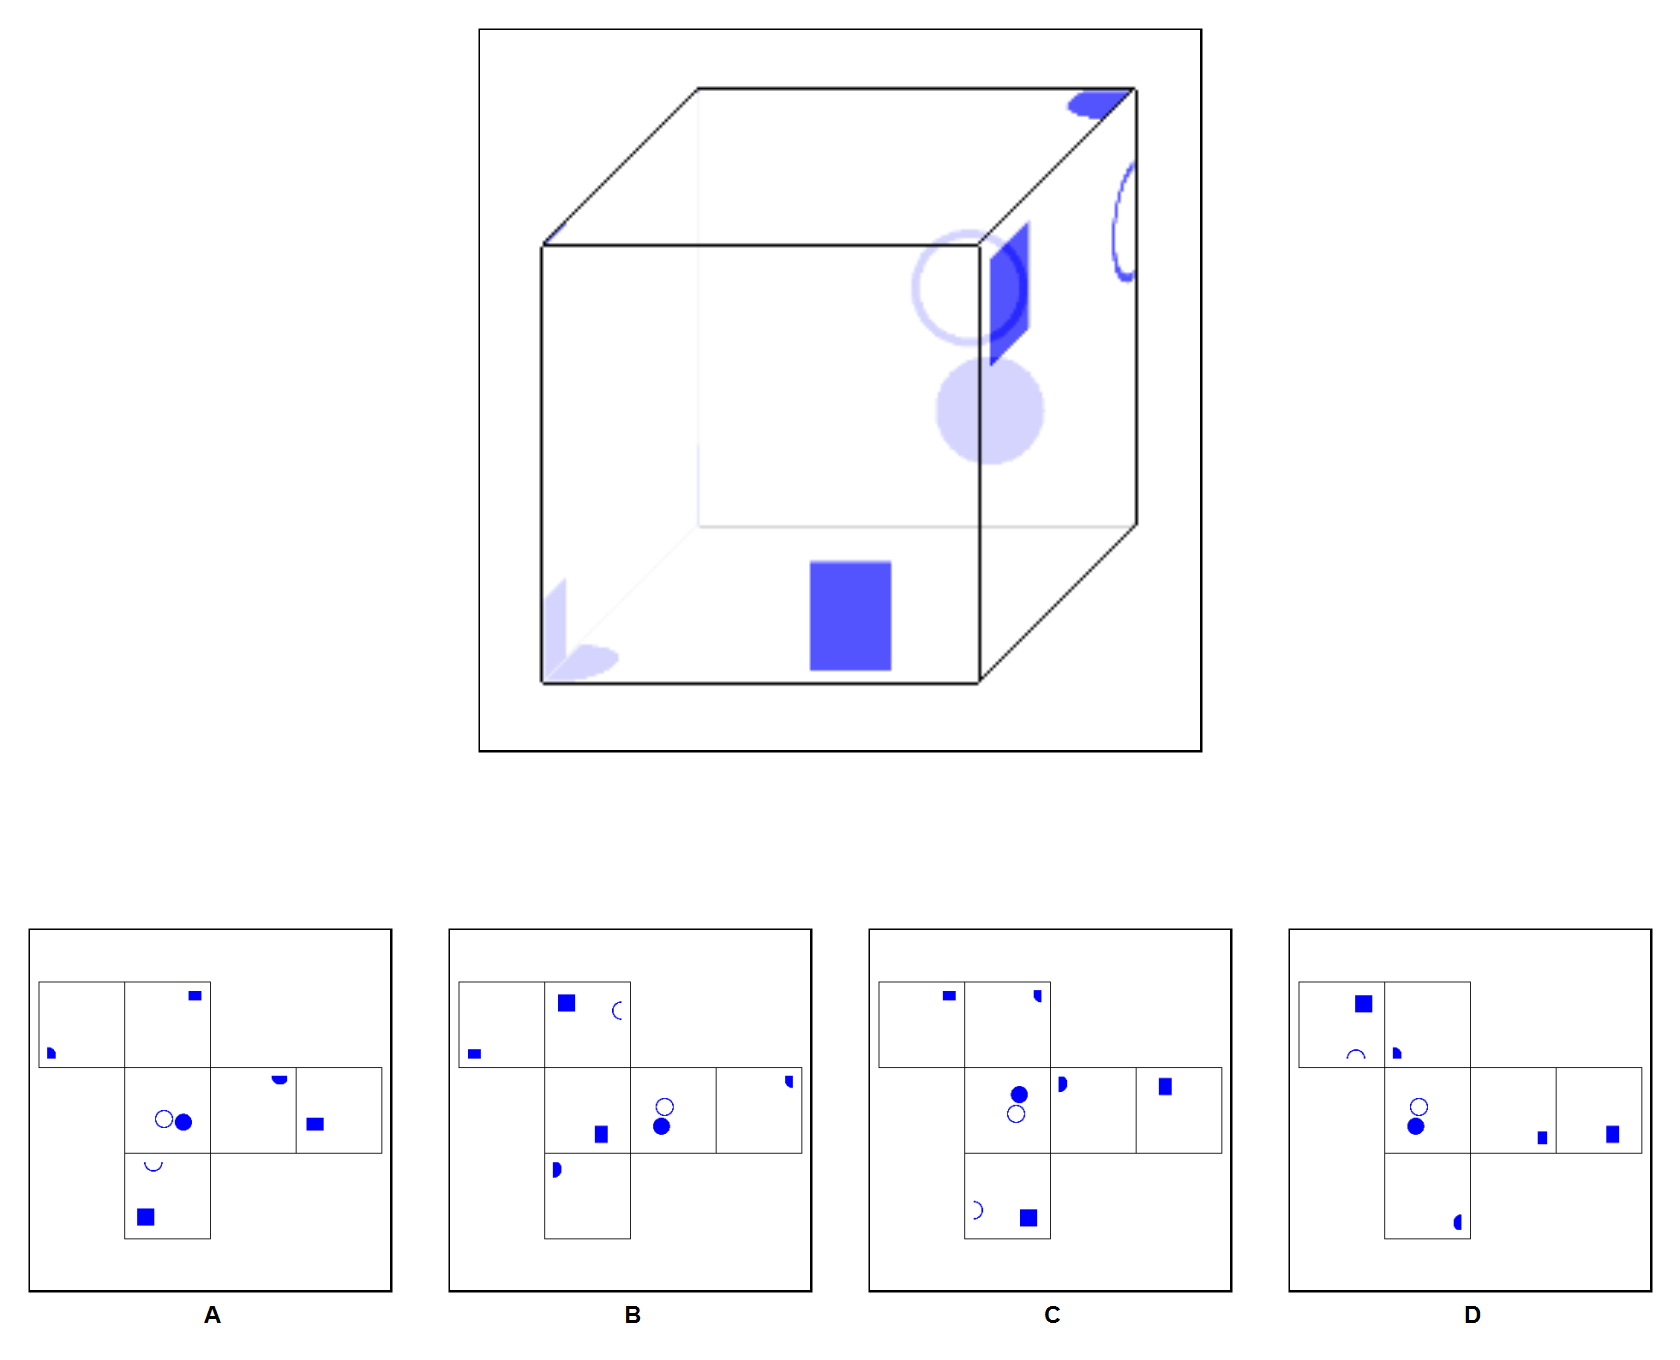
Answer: A